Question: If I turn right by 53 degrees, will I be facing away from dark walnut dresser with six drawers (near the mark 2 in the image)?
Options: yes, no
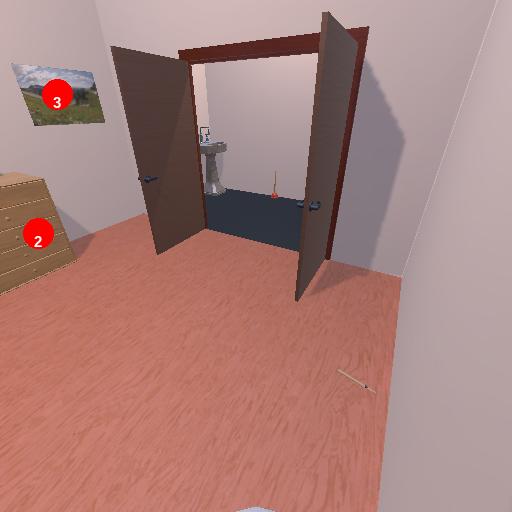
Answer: yes